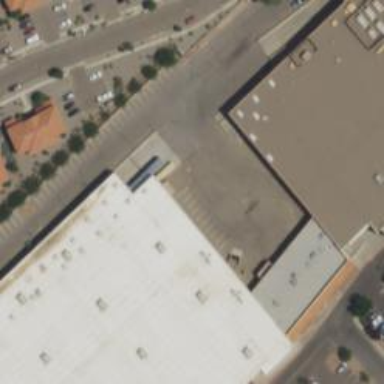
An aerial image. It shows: Parking area with asphalt surface.